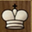
Piece: wK